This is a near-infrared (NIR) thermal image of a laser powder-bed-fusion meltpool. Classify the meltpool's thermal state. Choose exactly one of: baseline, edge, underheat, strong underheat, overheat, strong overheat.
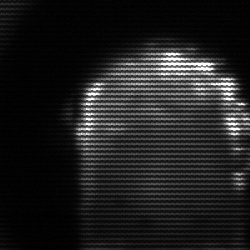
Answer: baseline